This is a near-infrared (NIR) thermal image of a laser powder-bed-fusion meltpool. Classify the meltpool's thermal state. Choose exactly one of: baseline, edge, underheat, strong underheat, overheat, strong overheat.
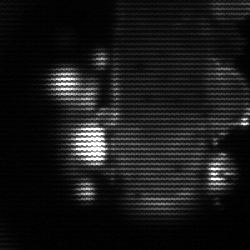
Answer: strong underheat